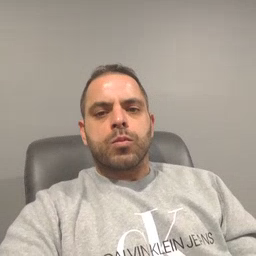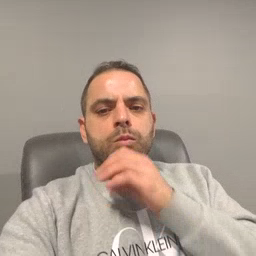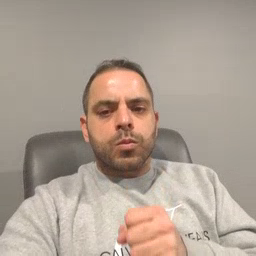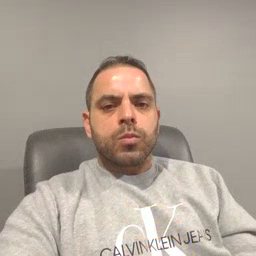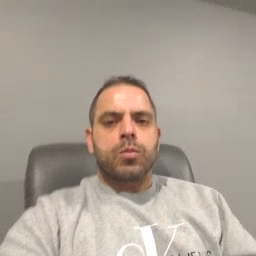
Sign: old